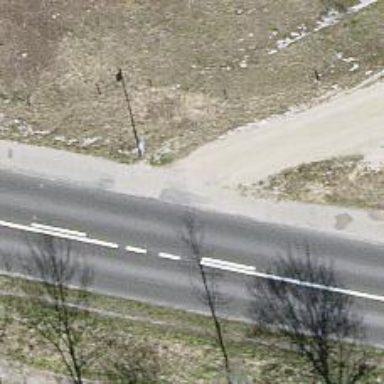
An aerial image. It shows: Asphalt footpath with unmarked crossing.